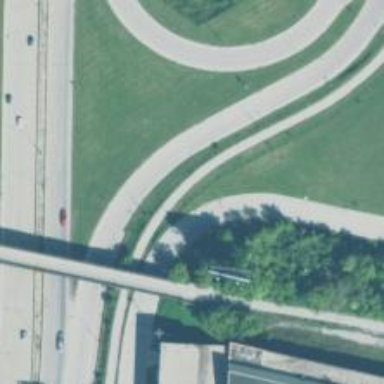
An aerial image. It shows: Unclassified road with separate sidewalk.